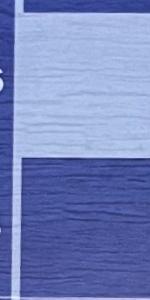
Label: Empty